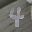
Label: 4